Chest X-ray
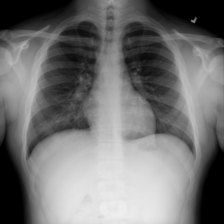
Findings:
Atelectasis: negative
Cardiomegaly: negative
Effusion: negative
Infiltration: positive
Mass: negative
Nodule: negative
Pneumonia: negative
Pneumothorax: negative
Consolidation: negative
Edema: negative
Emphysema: negative
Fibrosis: negative
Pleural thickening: negative
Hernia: negative